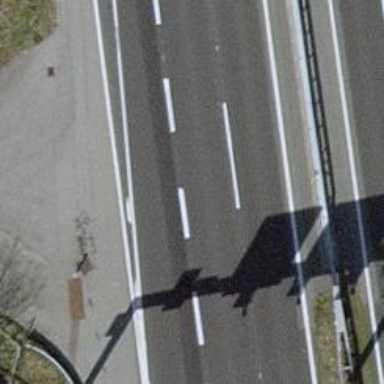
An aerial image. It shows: Motorway.